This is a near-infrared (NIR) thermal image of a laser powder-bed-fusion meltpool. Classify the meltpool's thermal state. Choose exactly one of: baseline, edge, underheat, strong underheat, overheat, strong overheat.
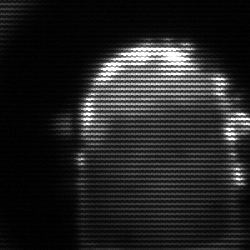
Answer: baseline